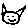
Label: cat